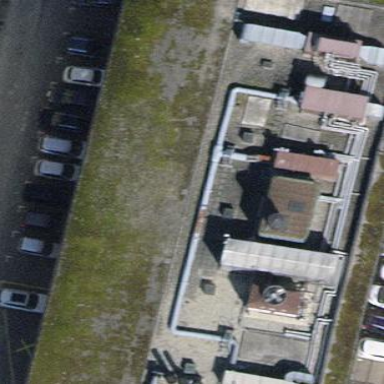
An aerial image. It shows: Industrial building.